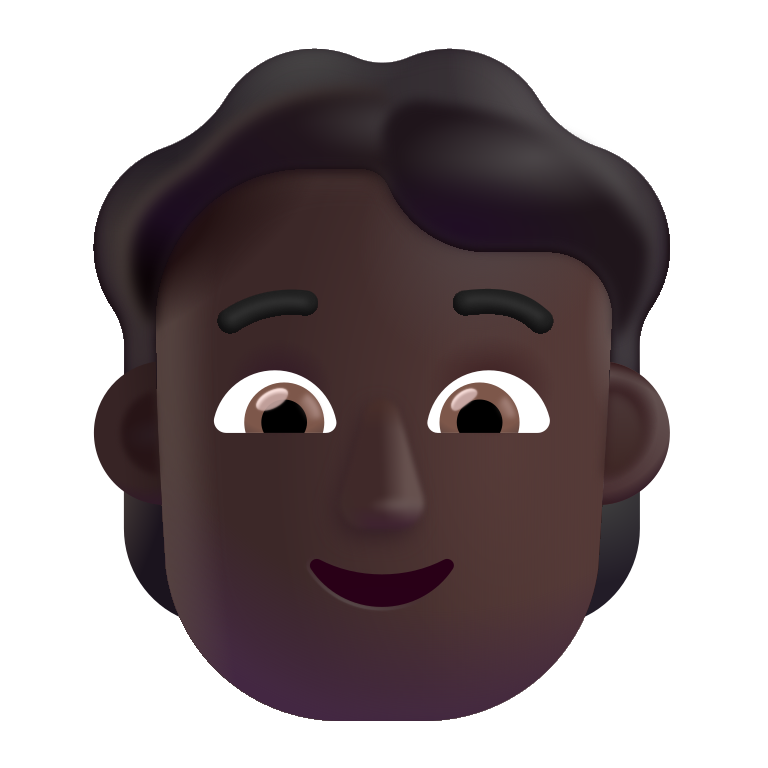
person color dark